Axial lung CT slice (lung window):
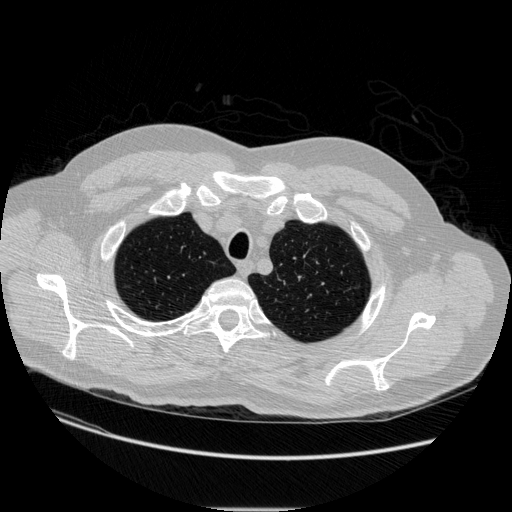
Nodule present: no